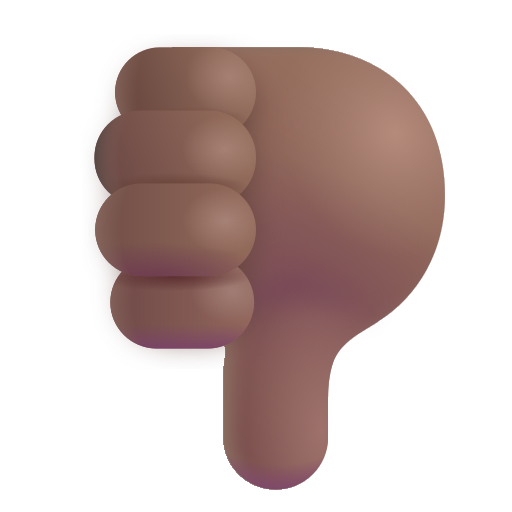
thumbs down color  dark